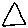
Label: triangle